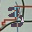
Label: 3